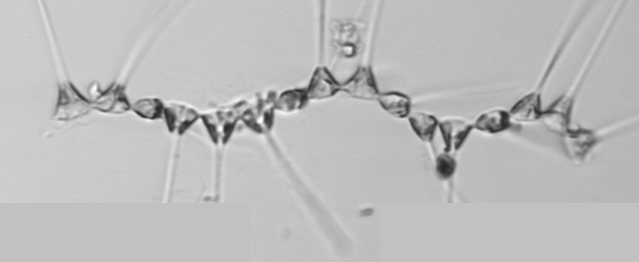
Label: Asterionellopsis_glacialis